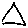
Label: triangle